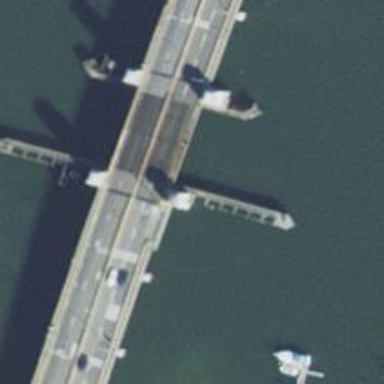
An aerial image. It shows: Bascule movable bridge on trunk highway.